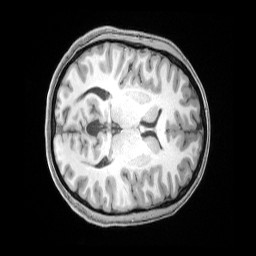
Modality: T1w
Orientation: axial
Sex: female
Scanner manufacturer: siemens
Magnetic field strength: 3 T
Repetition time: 2.4 s
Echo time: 0.00222 s